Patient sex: F
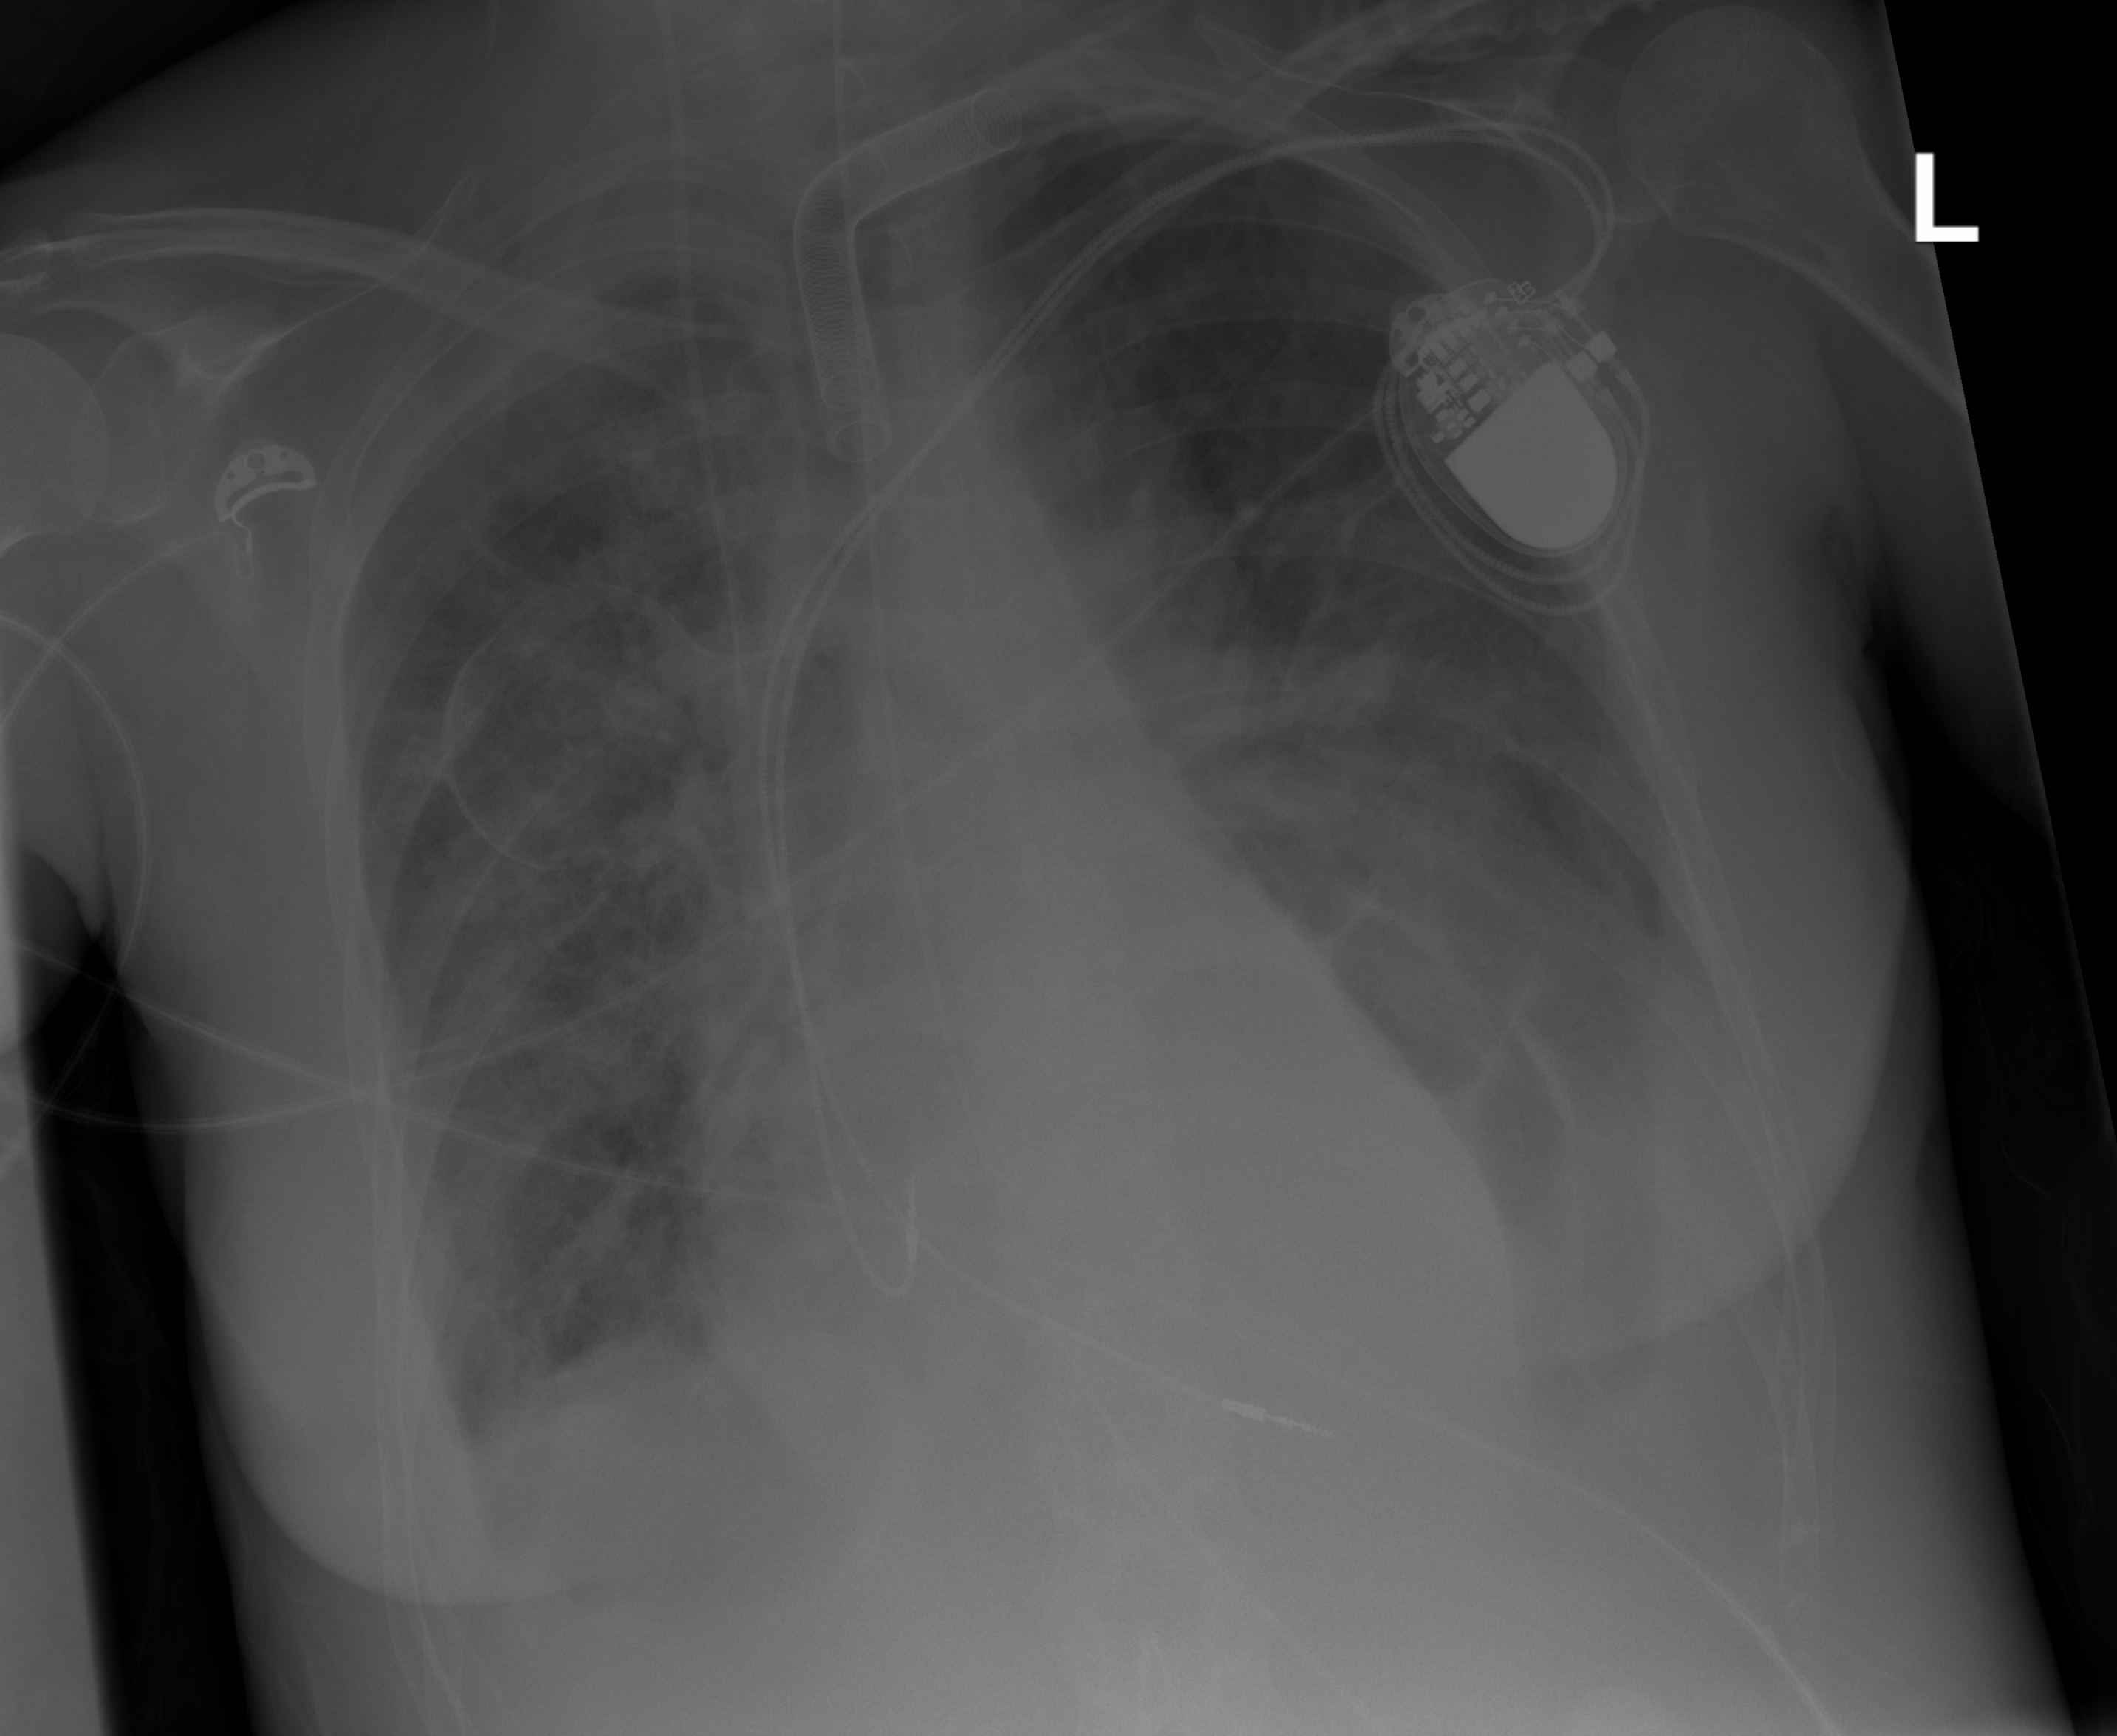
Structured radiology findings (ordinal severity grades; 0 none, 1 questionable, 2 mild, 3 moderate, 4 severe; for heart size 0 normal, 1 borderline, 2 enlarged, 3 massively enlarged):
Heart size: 0
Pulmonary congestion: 3
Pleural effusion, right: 2
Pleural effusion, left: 2
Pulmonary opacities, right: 3
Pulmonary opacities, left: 2
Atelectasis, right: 2
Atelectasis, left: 2